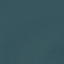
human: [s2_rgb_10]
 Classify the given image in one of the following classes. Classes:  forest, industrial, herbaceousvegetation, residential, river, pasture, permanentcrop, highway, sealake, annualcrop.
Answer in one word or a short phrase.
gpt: SeaLake